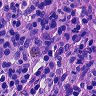
Metastatic tissue present: no